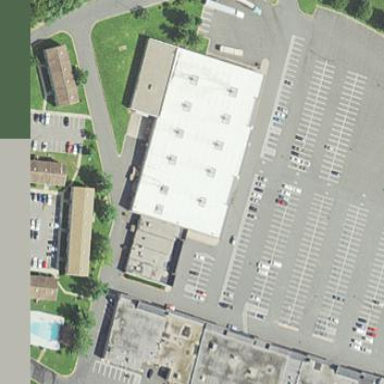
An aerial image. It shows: Retail building.